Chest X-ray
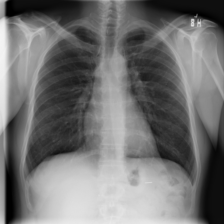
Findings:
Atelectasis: negative
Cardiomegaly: negative
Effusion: negative
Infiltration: negative
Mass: negative
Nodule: negative
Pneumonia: negative
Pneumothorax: negative
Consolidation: negative
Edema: negative
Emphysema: negative
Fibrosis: negative
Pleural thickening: negative
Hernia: negative